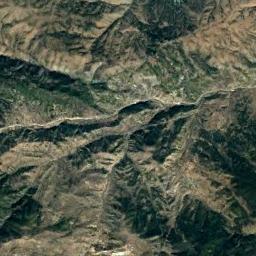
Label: mountain